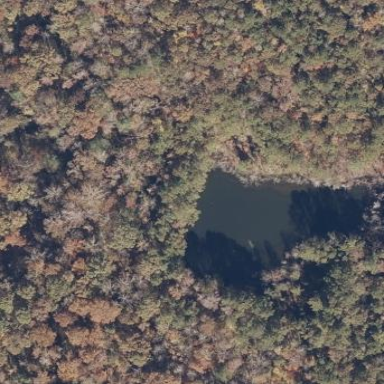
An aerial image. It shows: Peaceful pond surrounded by nature.